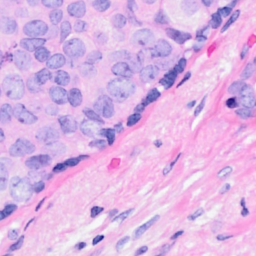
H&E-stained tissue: Breast